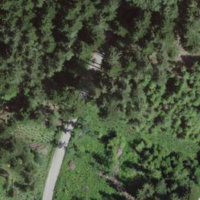
EUNIS habitat code: 43
Species observed at this site:
Galeopsis tetrahit